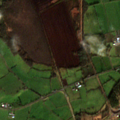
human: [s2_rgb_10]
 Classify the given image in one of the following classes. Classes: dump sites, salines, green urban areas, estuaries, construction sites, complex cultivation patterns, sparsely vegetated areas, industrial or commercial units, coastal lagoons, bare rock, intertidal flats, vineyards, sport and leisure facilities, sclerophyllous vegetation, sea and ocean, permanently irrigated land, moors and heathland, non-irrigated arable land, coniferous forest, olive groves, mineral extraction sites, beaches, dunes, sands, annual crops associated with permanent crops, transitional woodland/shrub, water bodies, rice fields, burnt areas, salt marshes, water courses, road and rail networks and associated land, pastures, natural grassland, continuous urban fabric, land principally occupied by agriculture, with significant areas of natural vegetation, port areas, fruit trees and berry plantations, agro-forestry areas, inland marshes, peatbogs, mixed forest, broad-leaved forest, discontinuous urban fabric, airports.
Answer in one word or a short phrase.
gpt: pastures, transitional woodland/shrub, peatbogs